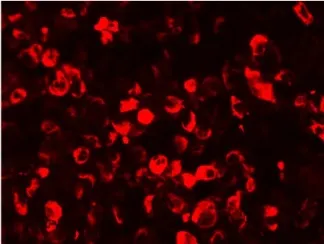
Cell-based indirect immunofluorescence assays demonstrate positivity for GFAP IgG antibodies. (A) Positive control with human GFAP IgG.
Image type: pathology (immunostaining)